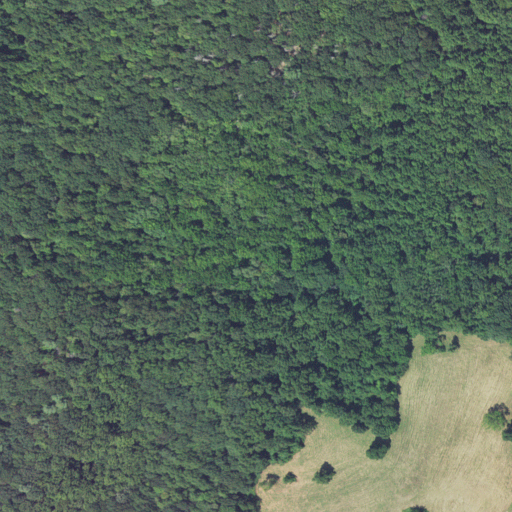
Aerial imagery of mountain in North Carolina named Barnwell Mountain containing deciduous forest, mixed forest, and pasture